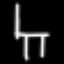
Label: chair